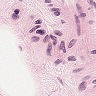
Metastatic tissue present: no